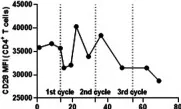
Immunomonitoring data in the course of ICI therapy. (F) CD28 expression level in CD4+ T cells in peripheral blood.
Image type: pathology (immunostaining)